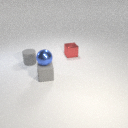
small gray rubber cube to the right of small gray rubber cylinder